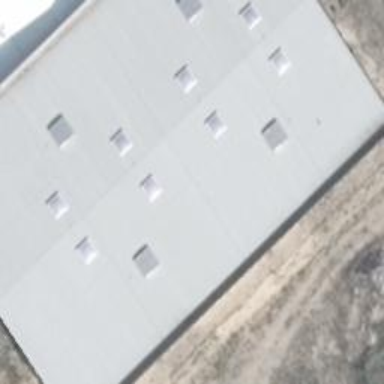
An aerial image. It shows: Industrial building with flat black roof. The building itself is dark grey in color.